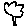
Label: tree